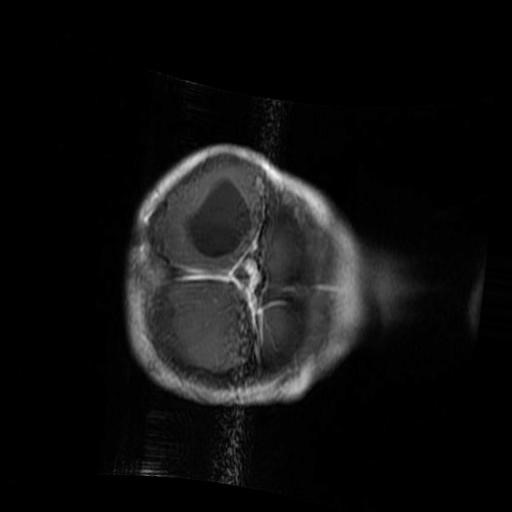
Label: brain_glioma